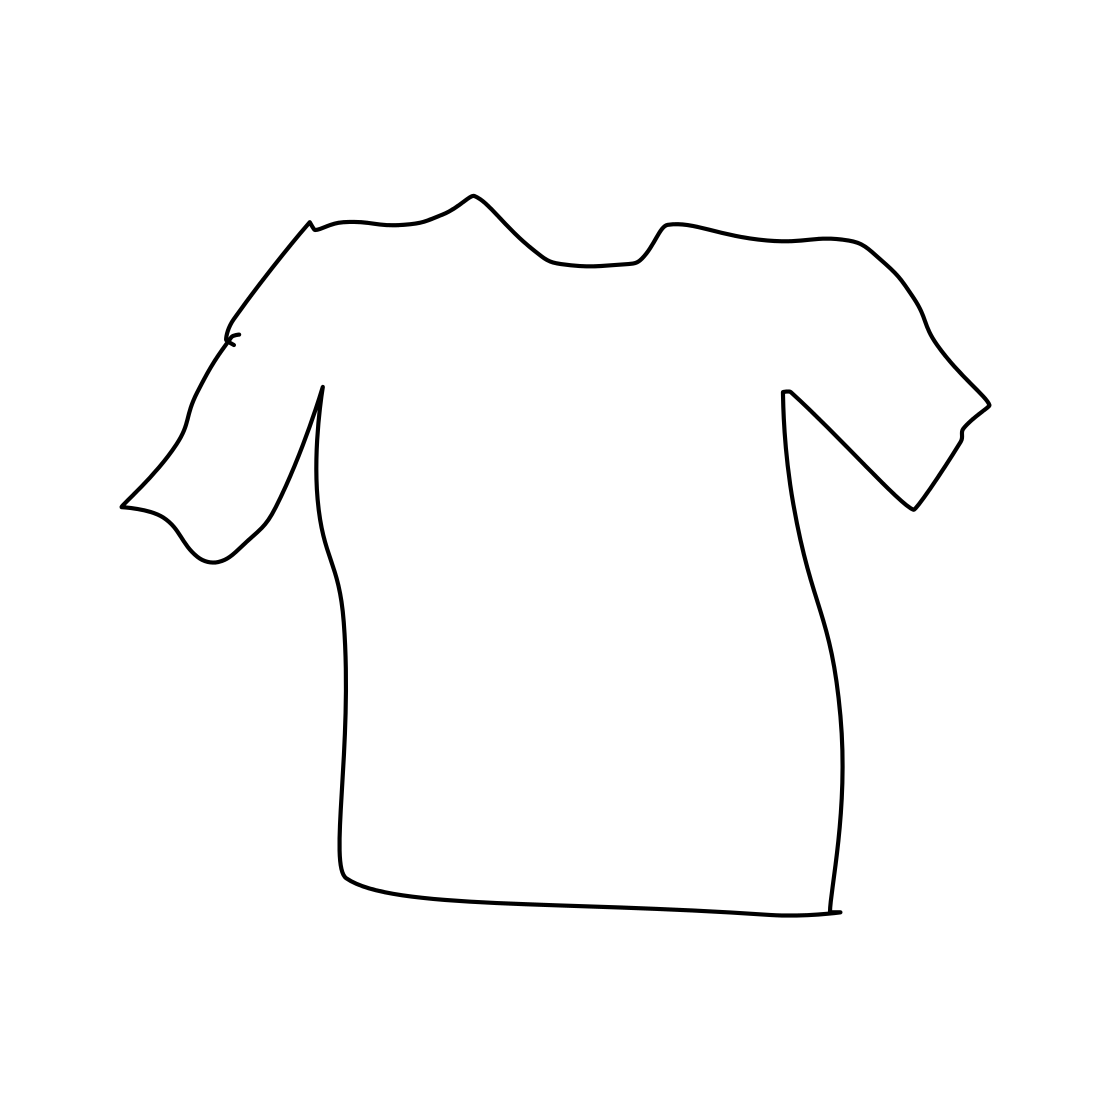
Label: t-shirt